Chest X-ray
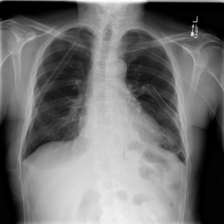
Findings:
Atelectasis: positive
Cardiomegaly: negative
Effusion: positive
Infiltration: positive
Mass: negative
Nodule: negative
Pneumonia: negative
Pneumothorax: negative
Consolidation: negative
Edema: negative
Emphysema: negative
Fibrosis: negative
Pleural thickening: negative
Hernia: negative